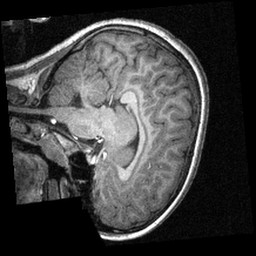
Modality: T1w
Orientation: sagittal
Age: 9
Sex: female